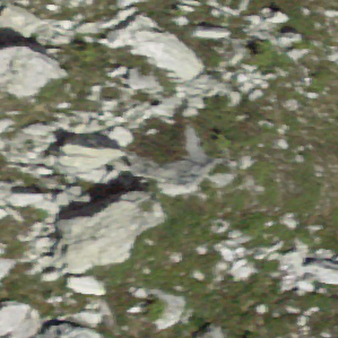
Label: bouldering_area